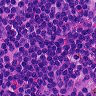
Metastatic tissue present: no